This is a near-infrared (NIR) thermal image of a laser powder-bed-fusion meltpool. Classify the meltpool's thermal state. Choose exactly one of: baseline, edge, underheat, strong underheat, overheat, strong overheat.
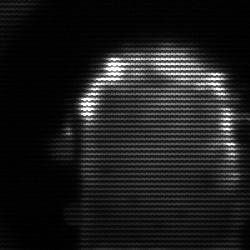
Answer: baseline